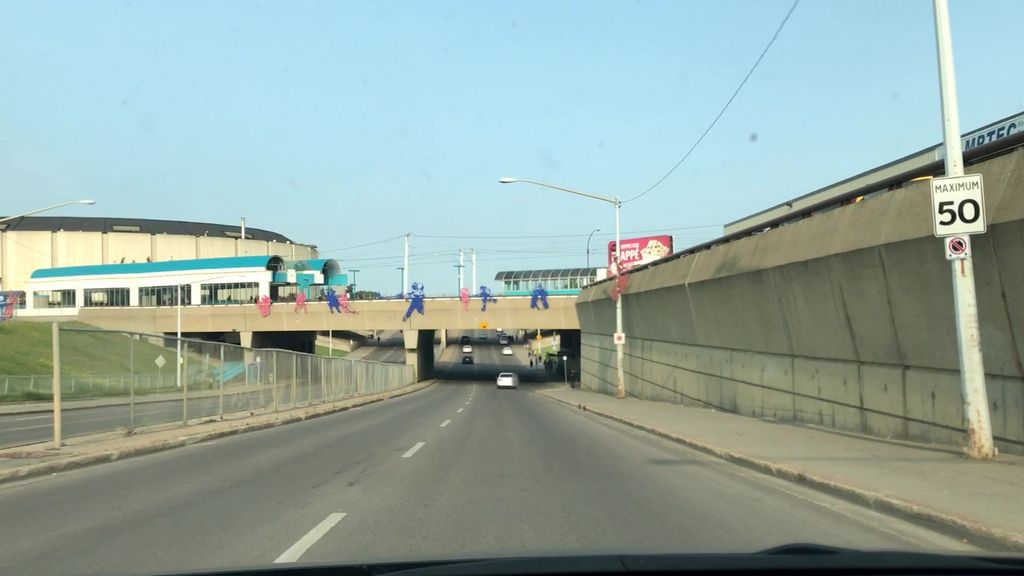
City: edmonton